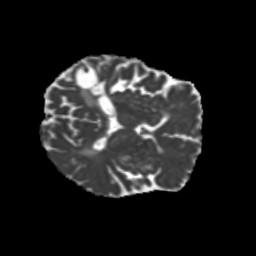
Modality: MD
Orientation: axial
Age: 62
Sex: female
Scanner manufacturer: siemens
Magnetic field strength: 3 T
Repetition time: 5.25 s
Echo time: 0.08 s